Aerial crown-view tile of a tropical tree (Barro Colorado Island, Panama), acquired 20240813:
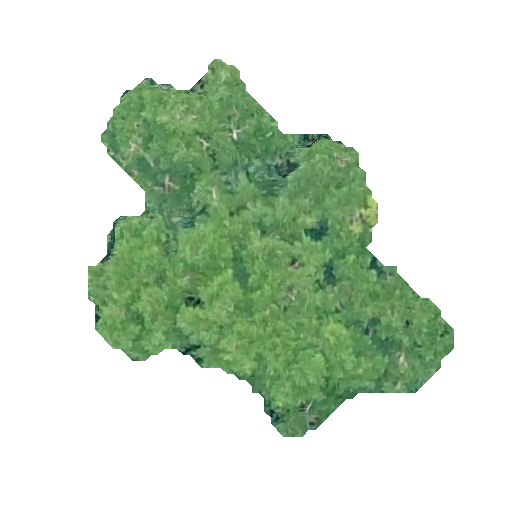
Species: Platypodium elegans
GBIF accepted scientific name: Platypodium elegans
Crown area: 120.616 m²